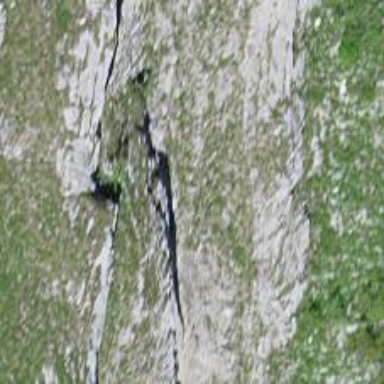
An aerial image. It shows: Cliff in nature.